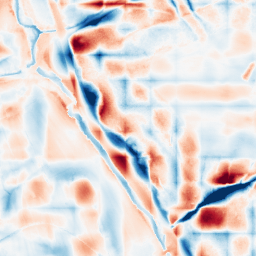
Category: wavelet
Decomposition family: wavelet_biorthogonal
Decomposition parameters: wavelet: bior2.4
level: 5
Upsampling method: lanczos
Upsampling parameters: scale: 4
Upsampling scale: 4